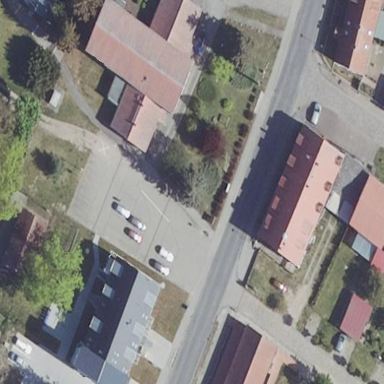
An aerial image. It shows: Parking area.